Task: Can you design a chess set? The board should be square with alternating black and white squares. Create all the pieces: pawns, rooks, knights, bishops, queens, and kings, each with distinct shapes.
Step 445:
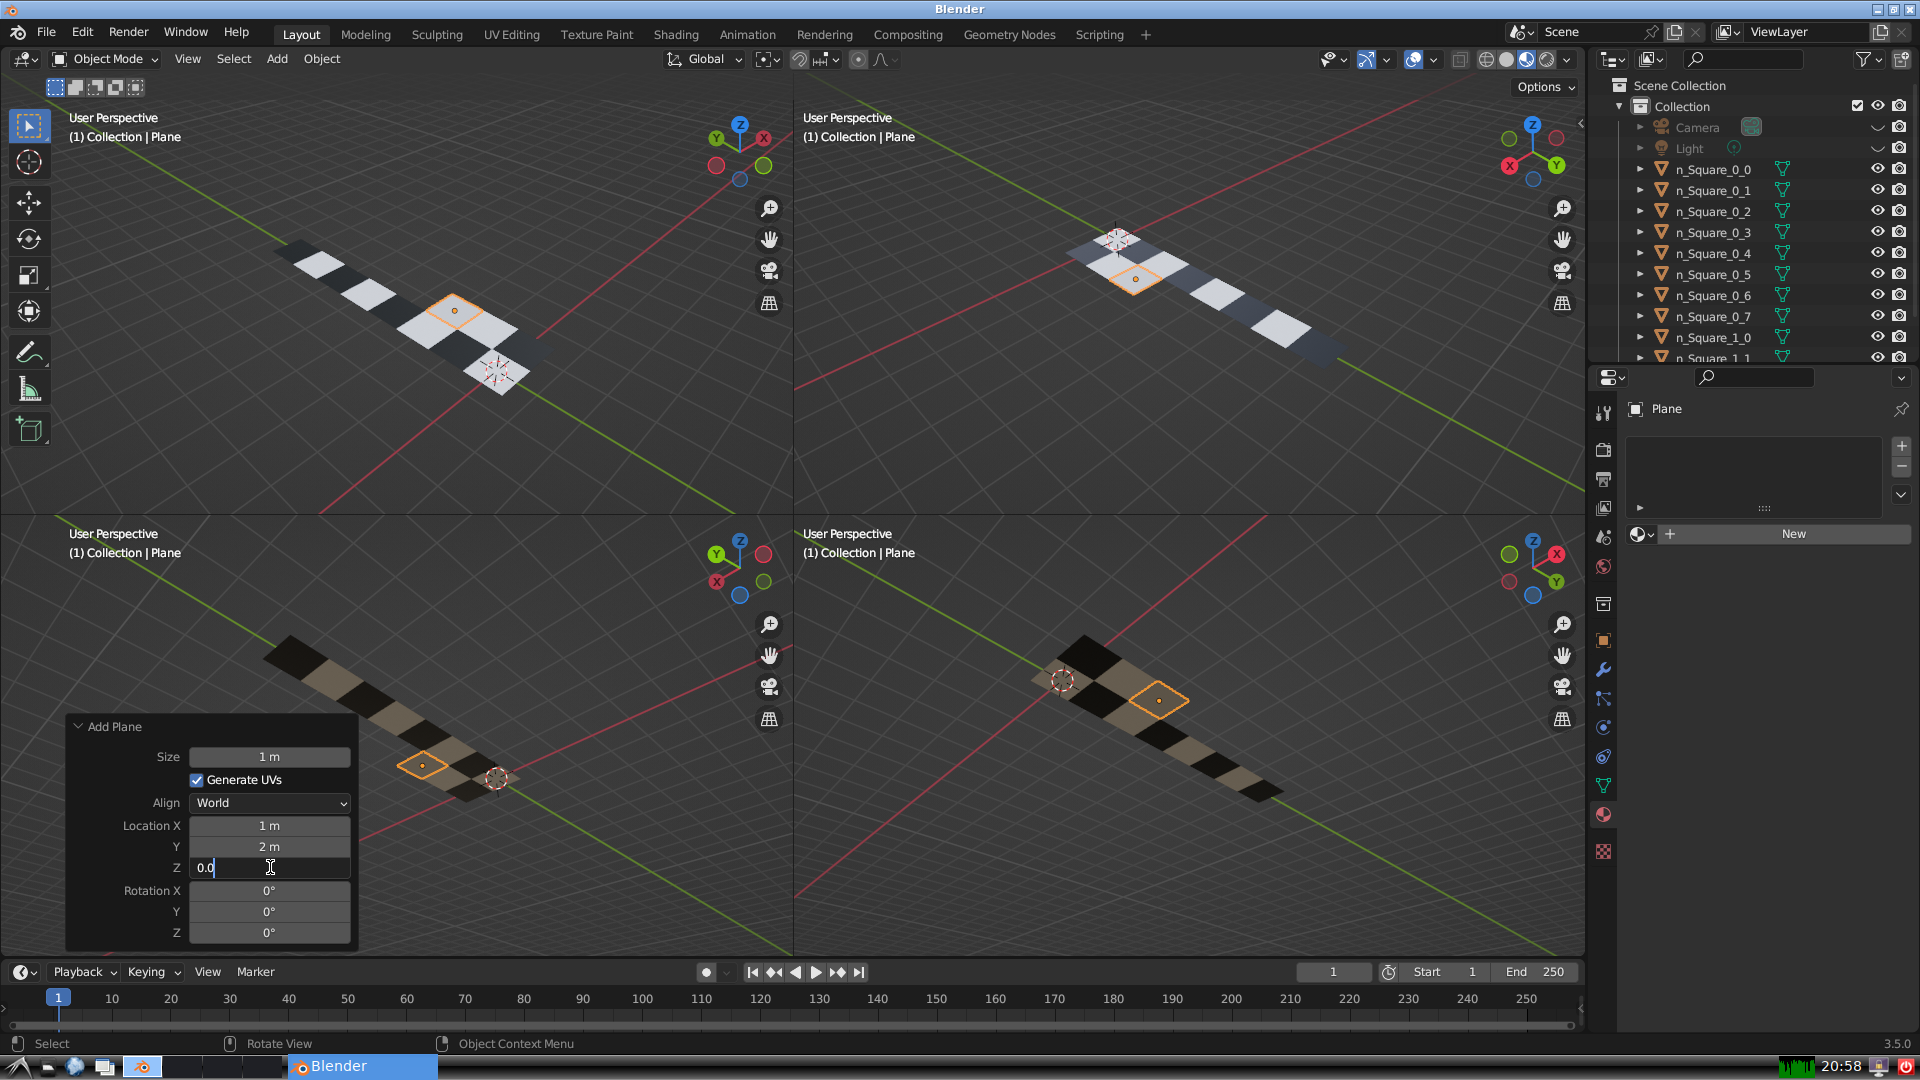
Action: {"key_press": ['Return']}